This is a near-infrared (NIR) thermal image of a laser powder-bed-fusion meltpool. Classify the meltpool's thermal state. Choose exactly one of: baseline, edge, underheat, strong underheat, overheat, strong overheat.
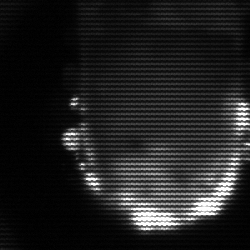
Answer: baseline